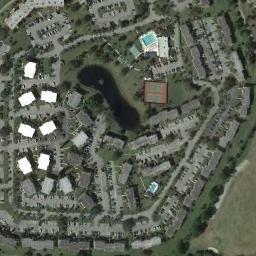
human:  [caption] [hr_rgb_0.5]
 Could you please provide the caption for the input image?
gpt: A dense residential area has some houses, Parking lots, Sports areas and a lake .

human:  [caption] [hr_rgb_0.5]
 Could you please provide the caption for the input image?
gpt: The dense residential is on the grass next to the road and trees .

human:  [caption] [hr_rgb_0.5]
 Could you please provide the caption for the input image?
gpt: There are many roads and neatly arranged houses and trees in densely populated areas .

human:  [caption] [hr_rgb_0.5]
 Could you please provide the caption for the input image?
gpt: The color of the house is mostly white .

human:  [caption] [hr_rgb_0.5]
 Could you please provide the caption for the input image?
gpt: There are many gray buildings and some white buildings on dense residential area .